Brain MRI, modality: ceT1
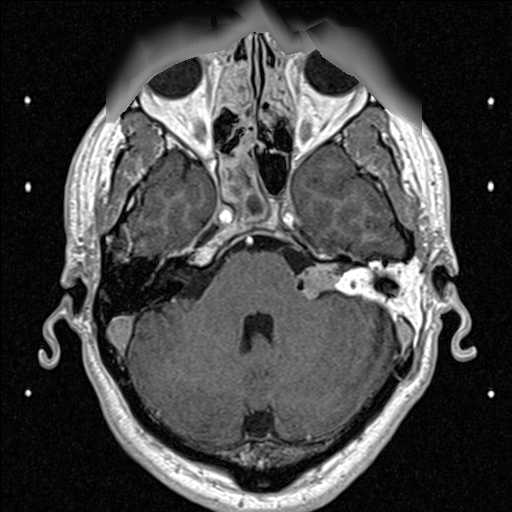